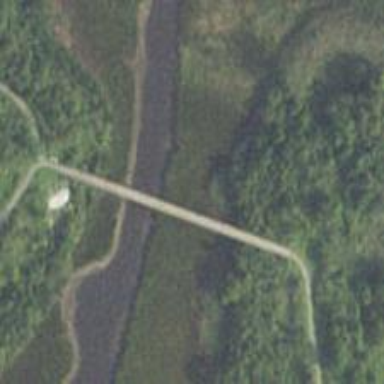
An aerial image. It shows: Path leading to bridge.